Question: I created several version of a project and saved them on my local Linux (to keeping the track). Then I got familiar with bit-bucket, so I want to create a repository in bit-bucket and add all old version one by one to the repository and keep their order.
I tried to push versions one by one but they cannot be pushed as master, they should be pushed as origin then I couldn't merge them to master. so then I have a lot of branches in repository those cannot merge to master or together.
How to this to make the project looks like created in a path during time?
The project is in Java and I named each version as project 1.0, 1.1 ... ,5.14 I used Git.
The expected result is something like this picture but when I push them the plan path does not appear at the left of each branch.

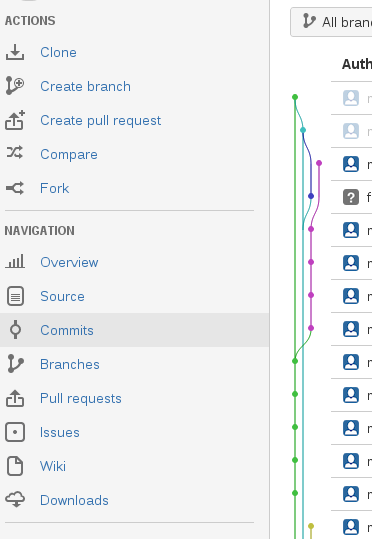
Answer: Push your 'original' master up to bitbucket.
Copy your next version directory, but overwrite the files you previously pushed, instead of trying to push a different directory in to the same repo.
Overwritting the files with the next version is the same effect as if you hand modified them during development.
Once you have overwritten your 'original' files with your 2nd version files, push all the files up to bitbucket again. Your second 'version' should now be a change set.
Rinse and repeat until you have gone through all your previous versions. There may be a faster way, but this shouldn't take too terribly long if you only have a few versions.
This only works if you do not care about keeping the version directory structure, and only want changesets. If you want to upload your entire version folder structure, just move all your versions into your .git repo directory and push them up at the same time.